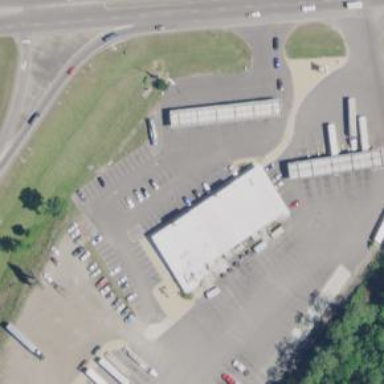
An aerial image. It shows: Retail building.